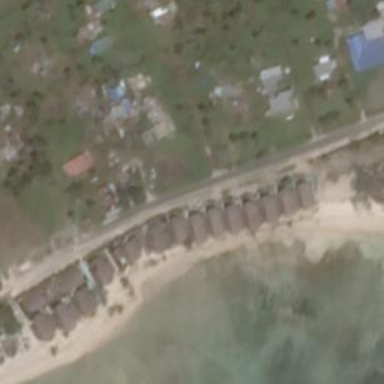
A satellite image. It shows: Beach resort that is categorized as leisure land.